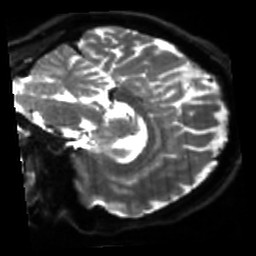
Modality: sbref
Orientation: sagittal
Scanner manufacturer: siemens
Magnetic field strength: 3 T
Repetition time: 4 s
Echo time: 0.0594 s